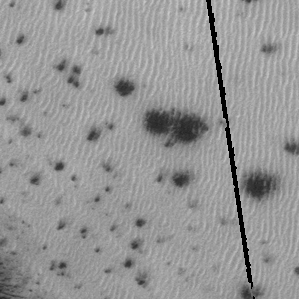
Label: frost